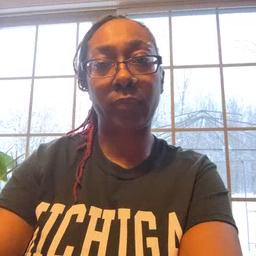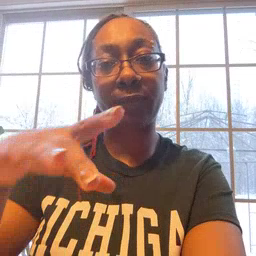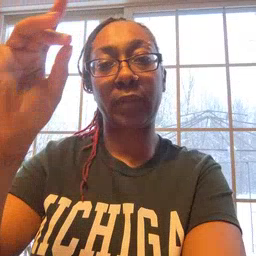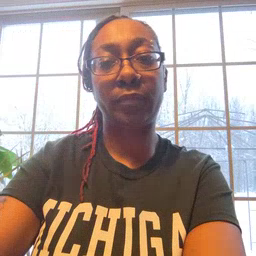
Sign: find